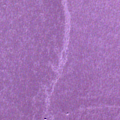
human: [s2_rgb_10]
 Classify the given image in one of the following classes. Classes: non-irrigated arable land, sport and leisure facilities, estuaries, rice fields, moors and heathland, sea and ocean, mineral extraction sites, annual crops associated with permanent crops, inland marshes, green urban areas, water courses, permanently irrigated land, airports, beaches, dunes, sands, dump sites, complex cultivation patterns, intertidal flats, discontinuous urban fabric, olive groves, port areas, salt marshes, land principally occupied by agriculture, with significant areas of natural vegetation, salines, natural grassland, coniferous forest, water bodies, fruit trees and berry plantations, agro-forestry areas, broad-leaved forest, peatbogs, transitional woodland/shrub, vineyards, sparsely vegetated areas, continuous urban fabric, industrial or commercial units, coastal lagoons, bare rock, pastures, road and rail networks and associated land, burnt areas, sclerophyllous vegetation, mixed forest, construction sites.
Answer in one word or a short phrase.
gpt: sea and ocean